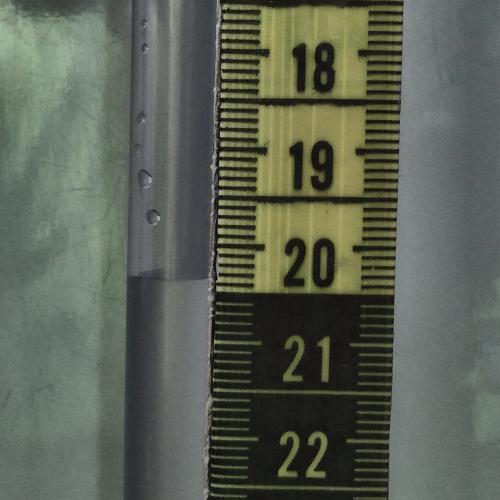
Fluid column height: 20.4 cm